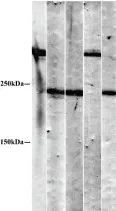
Immunoblotting analyses. RLM521. Were performed for IgG and IgA autoantibodies against LMgamma1 and LMalpha5 in patient sera collected at Days 0, 30 and 50. The serum of an anti-LMgamma1 pemphigoid patient and anti-LMalpha5 monoclonal antibody (LMalpha5 mAb) were used as positive controls.
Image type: pathology (fish)